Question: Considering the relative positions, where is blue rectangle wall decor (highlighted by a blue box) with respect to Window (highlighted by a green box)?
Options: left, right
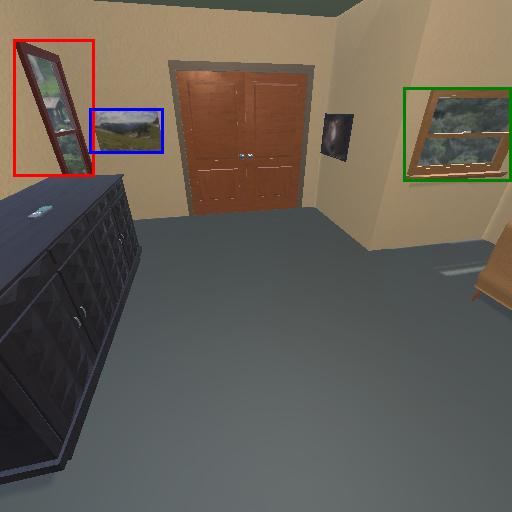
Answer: left